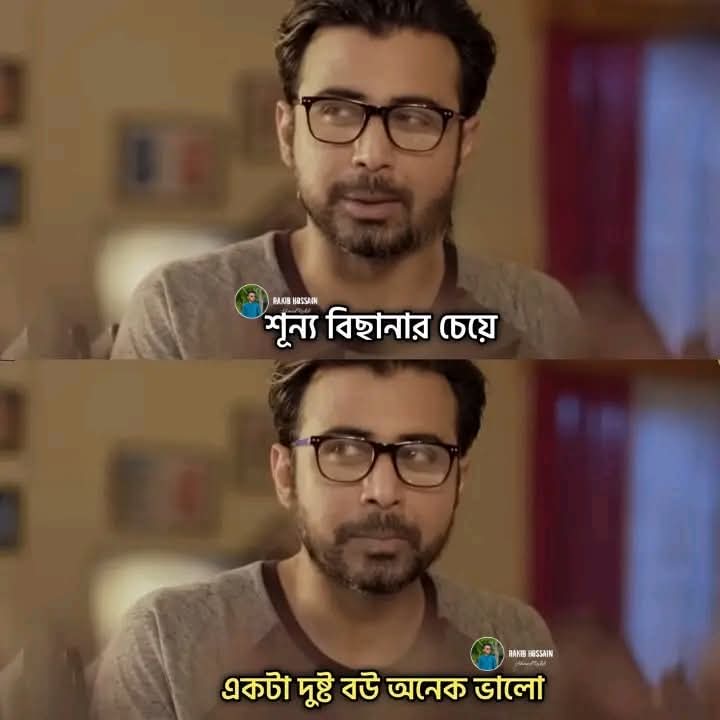
Text: শূন্য বিছানার চেয়ে
একটা দুষ্ট বউ অনেক ভালো
Label: Non Hate